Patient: sex M, age 40
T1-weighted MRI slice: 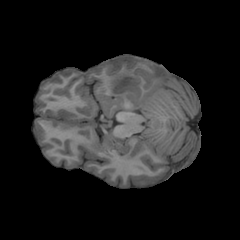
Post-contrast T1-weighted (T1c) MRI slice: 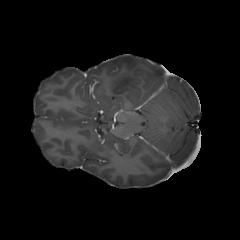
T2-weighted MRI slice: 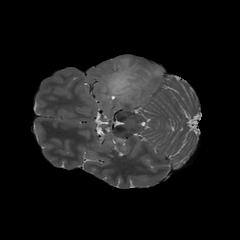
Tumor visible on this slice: yes
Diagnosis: Astrocytoma, IDH-mutant
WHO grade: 3